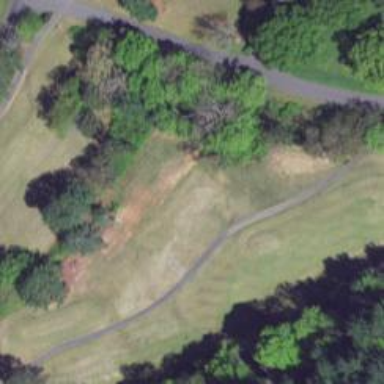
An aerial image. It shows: Path for both road and golf.